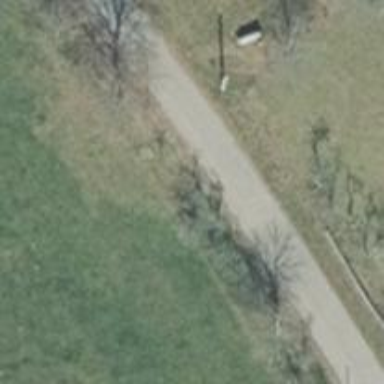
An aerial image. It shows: Power pole.